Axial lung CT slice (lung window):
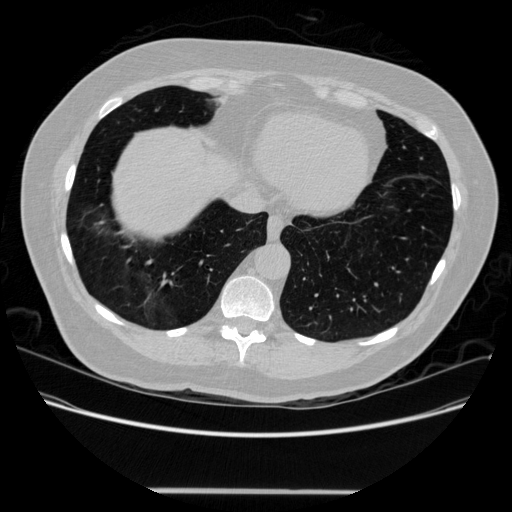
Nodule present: no